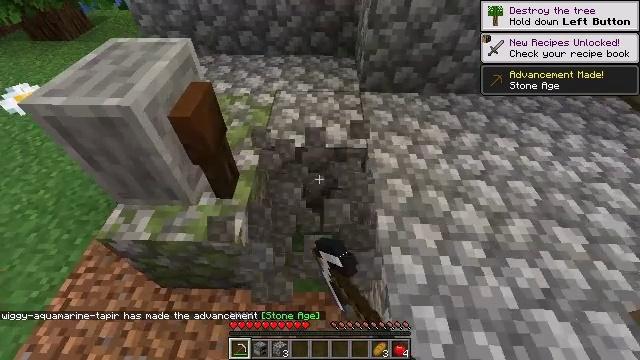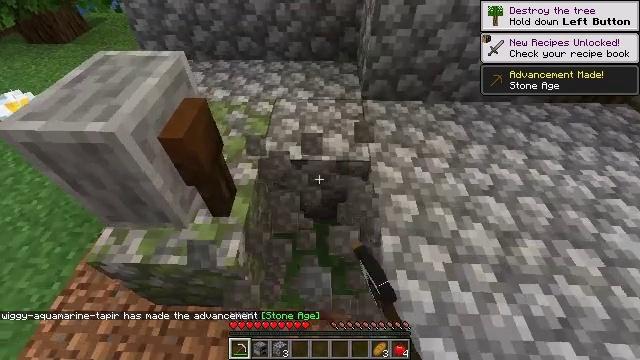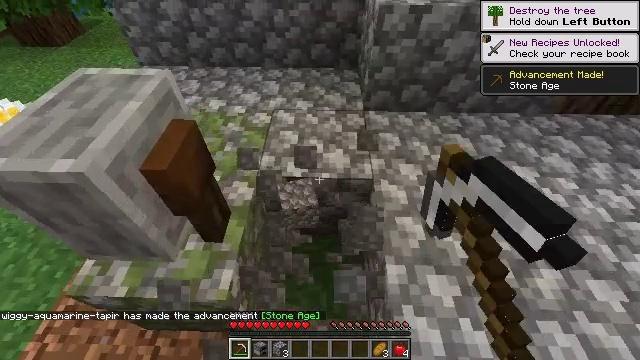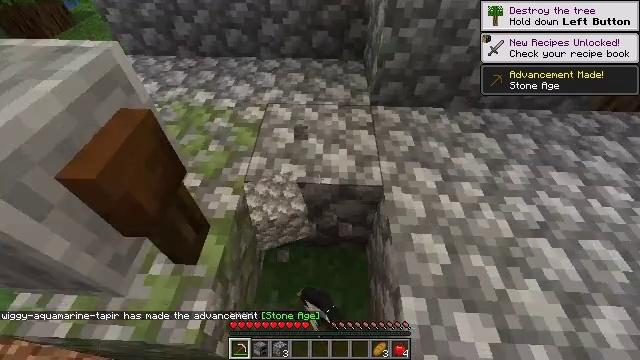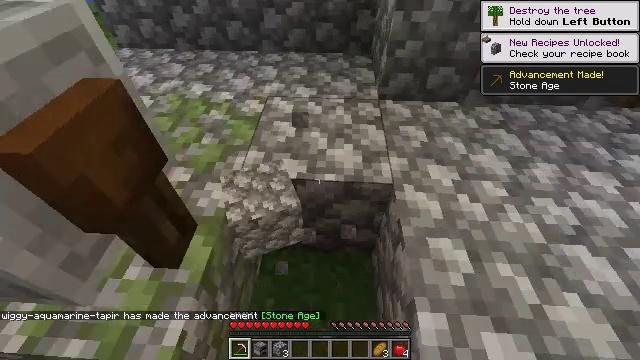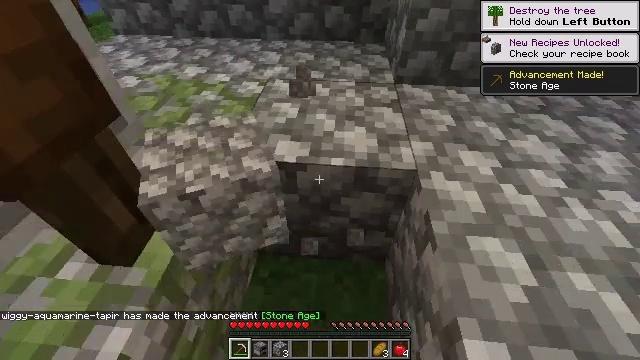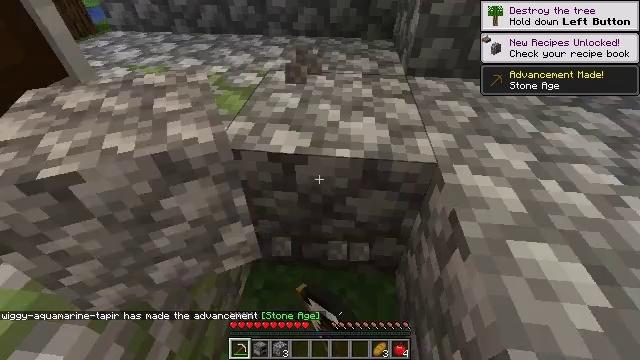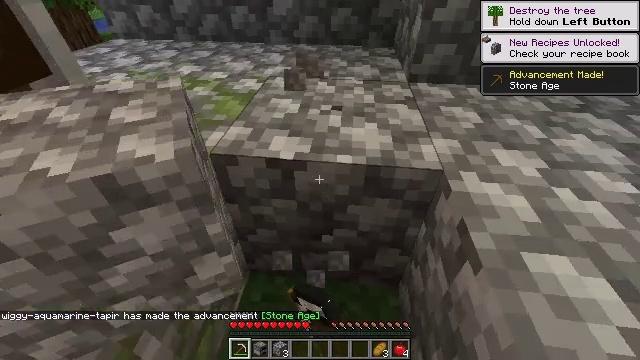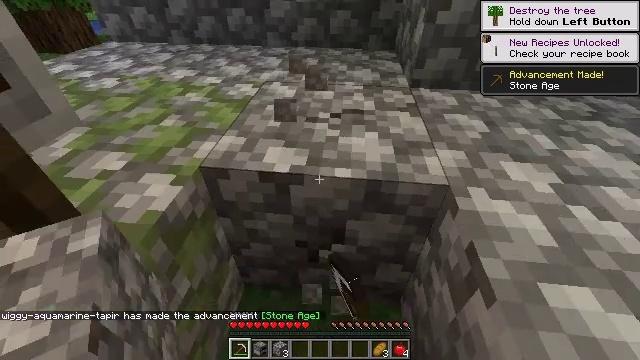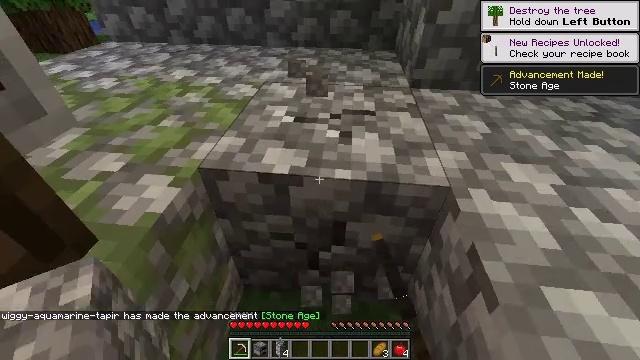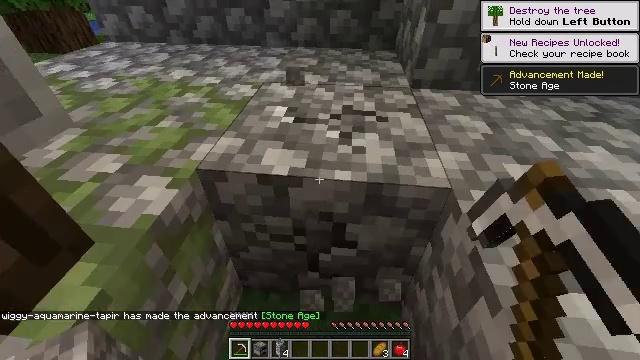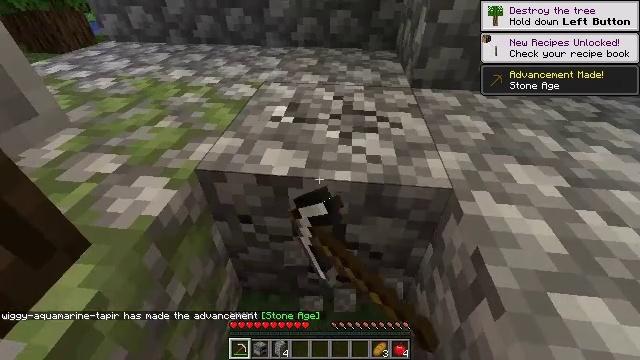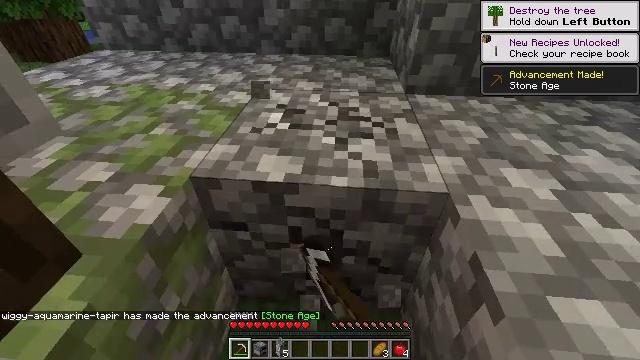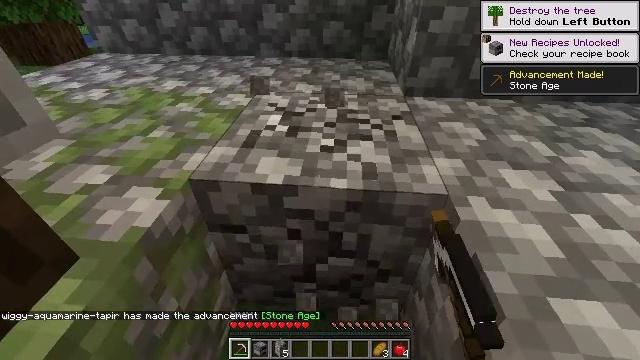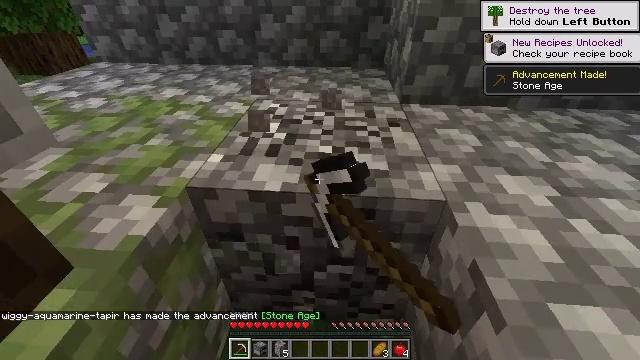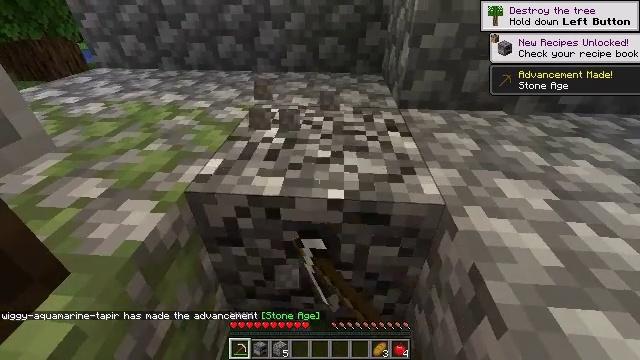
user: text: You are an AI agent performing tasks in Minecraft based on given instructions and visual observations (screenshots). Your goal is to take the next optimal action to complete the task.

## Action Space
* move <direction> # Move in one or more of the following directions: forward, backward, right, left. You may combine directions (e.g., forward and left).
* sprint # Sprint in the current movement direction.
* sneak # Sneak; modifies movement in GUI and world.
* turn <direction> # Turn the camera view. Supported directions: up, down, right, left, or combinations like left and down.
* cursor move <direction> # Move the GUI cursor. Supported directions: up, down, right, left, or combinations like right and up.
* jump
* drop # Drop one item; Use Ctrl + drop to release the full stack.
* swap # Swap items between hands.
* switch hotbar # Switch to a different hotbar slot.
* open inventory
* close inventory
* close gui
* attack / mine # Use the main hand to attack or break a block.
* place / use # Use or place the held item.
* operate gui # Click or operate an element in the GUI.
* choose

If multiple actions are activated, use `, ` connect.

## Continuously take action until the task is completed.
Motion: motion action
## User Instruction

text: Mine cobblestone underground.
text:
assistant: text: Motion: move forward, attack / mine
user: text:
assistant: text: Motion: move forward, attack / mine
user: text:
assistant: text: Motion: attack / mine
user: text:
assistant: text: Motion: turn left and up, attack / mine
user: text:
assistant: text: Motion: turn left and up, attack / mine
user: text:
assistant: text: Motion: turn left and up, attack / mine
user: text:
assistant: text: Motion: turn up, attack / mine
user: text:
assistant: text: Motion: attack / mine
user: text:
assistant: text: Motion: attack / mine
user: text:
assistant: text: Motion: attack / mine
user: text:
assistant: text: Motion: attack / mine
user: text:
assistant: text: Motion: turn right and up, attack / mine
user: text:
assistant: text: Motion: attack / mine
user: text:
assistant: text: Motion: turn up, attack / mine
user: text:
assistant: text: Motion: turn up, attack / mine
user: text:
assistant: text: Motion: attack / mine
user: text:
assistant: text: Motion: attack / mine
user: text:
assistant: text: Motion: attack / mine
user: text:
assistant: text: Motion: turn up, attack / mine
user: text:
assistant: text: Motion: attack / mine
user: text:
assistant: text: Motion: move forward, attack / mine
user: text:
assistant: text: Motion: move forward, attack / mine
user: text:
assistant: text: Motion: move forward, attack / mine
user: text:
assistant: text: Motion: move forward, attack / mine
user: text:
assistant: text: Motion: turn down, attack / mine
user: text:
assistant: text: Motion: turn down, attack / mine
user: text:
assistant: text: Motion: turn right and up, attack / mine
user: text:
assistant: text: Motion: attack / mine
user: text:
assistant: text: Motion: attack / mine
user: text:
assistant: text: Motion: attack / mine